Question: I have an 'a' tag with these content:
'''
<a height="0">
<img style="width:100px; height:100px; display:inline;" src="..." >
<div style="width:100px; height:100px; display:inline;" src="..." >
Hello
</div>
</a>
'''
I want: the 'div' contents shows from top of 'a' but it shows from middle
I set 'a''s 'height' to 0 because of my projects not for this issue;
I test css 'top' 'margin' 'padding' 'valign' ... but no one make it true

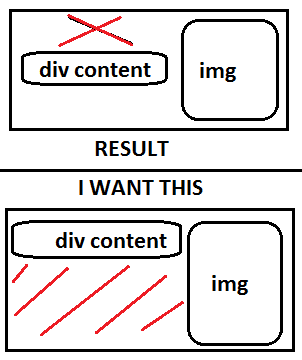
Answer: there is a lot of ways of implementing it, here is my solution. It's just simply floating elements. Works fine.
'''
img {
width:100px;
height:100px;
float:left;
}
div {
width:100px;
height:100px;
float: left;
}
'''
'''
<a height="0">
<img src="..." >
<div src="..." >
Hello
</div>
</a>
'''